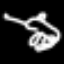
Label: frog